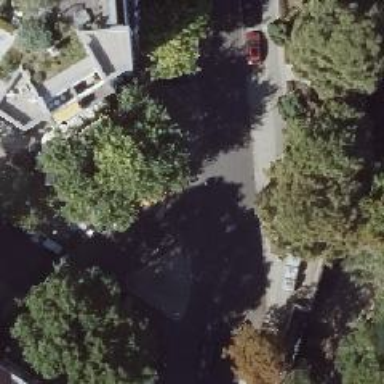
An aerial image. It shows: Living street with separate sidewalks. There is parallel parking on the left side and perpendicular parking with half on kerb on the right side. The road surface is asphalt.